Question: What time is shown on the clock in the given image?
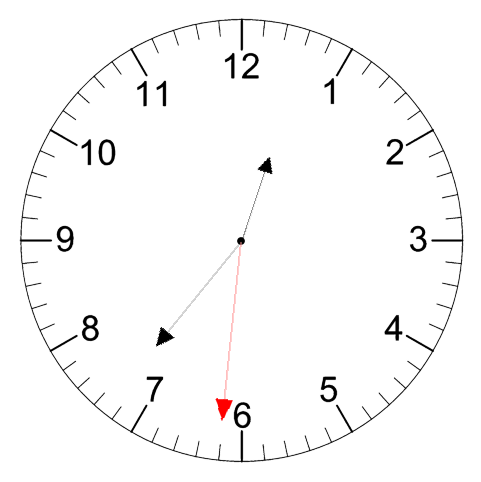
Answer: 12:36:31